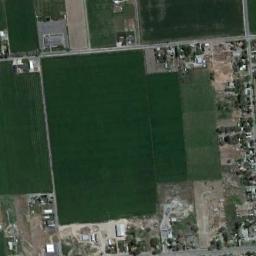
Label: rectangular_farmland